Chest X-ray. View position: AP
Patient age: 19
Patient sex: F
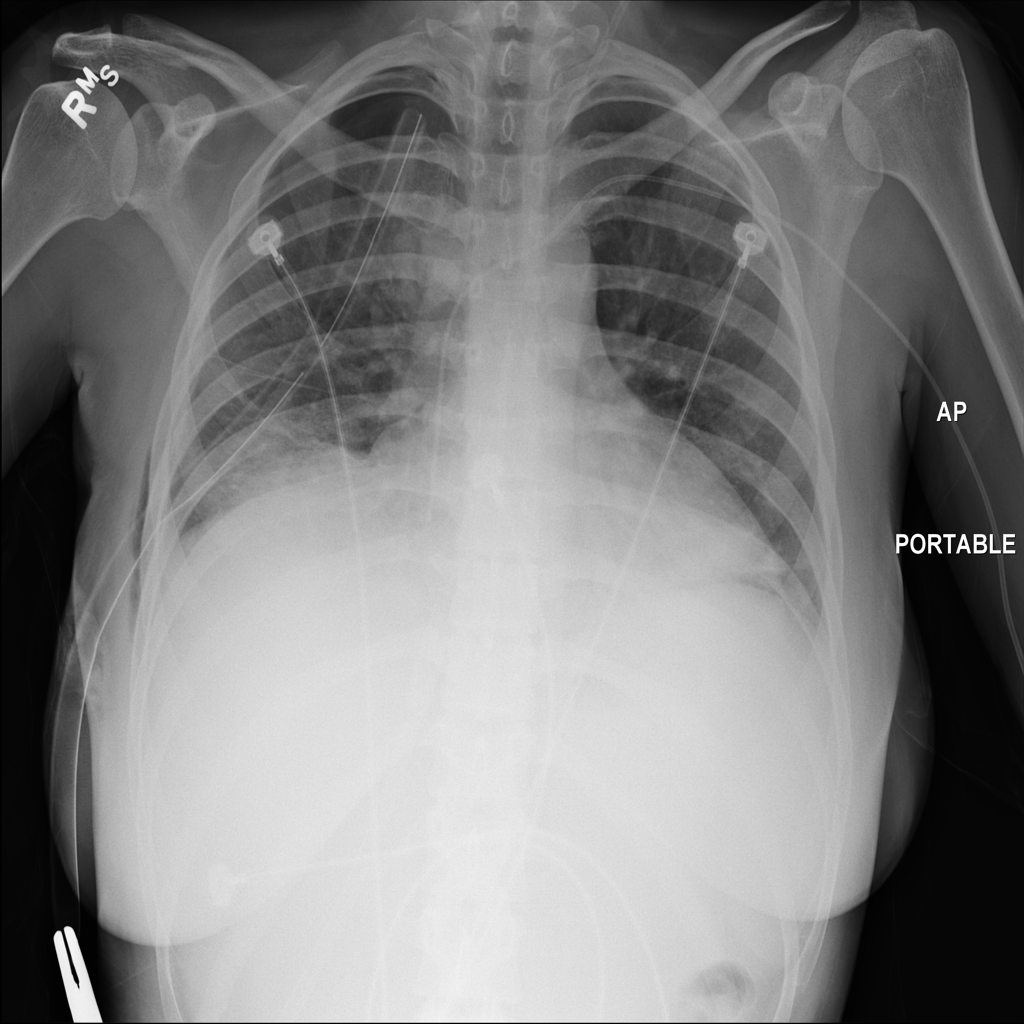
Finding: Pneumothorax